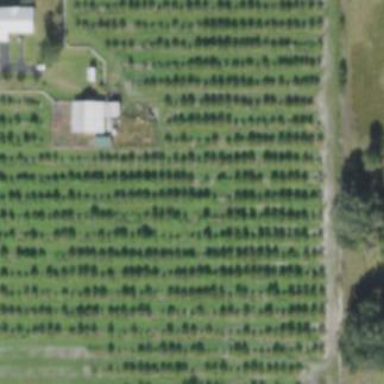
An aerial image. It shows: Orchard.